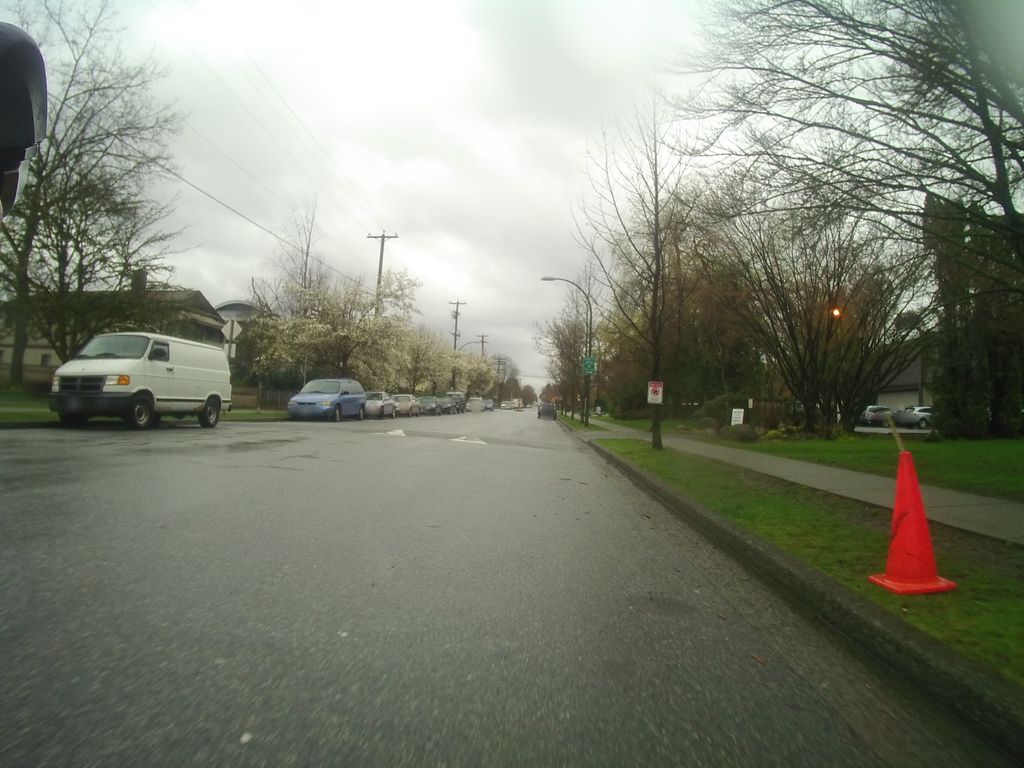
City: vancouver